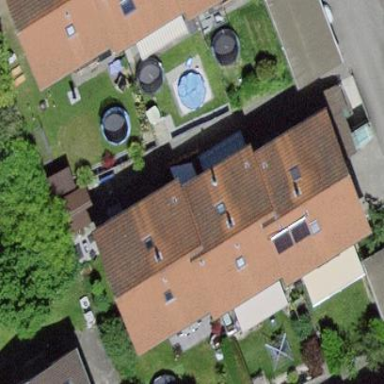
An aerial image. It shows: Residential building.